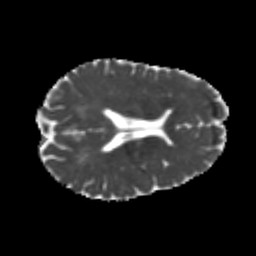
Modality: MD
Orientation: axial
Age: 24
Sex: female
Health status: healthy
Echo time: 0.074 s